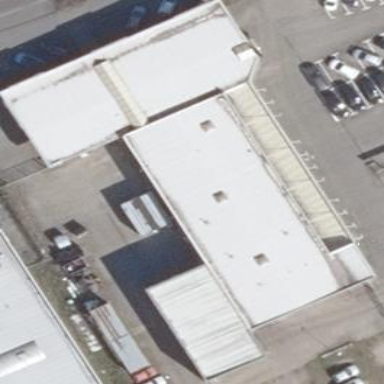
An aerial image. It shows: Building that serves as car shop offering dealership and repair services.